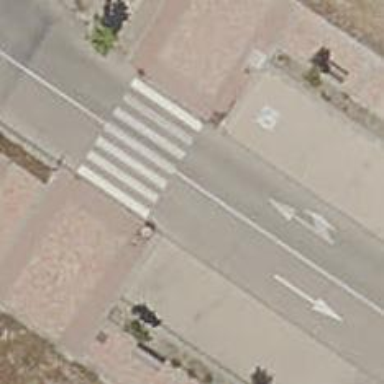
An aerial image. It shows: Zebra crossing on the road.